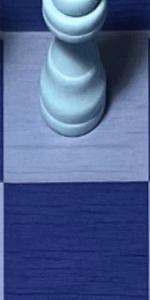
Label: Empty